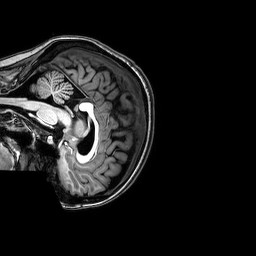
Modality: T1w
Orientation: sagittal
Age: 25
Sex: female